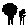
Label: tree